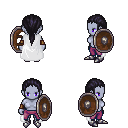
a pixel art fantasy rpg character, female body template, dark elf, purple skin, white cape, magenta pants, raven ponytail hairstyle, cloth bracers, metal boots, shield, four views (front, back, left, right), 2x2 character sprite sheet, small pixel art, hard edges, no anti-aliasing